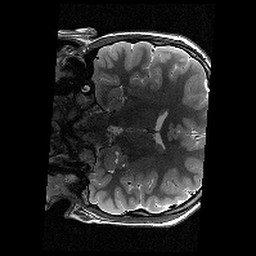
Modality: T2w
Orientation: coronal
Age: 13
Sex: female
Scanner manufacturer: siemens
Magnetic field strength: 3 T
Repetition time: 9.23 s
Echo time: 0.067 s